Question: I am trying to insert data into MySQL database. For each of the data been inserted I want the username to be added so as to keep track of the user the insert that data.Here is my sample query below but the username is not inserting.
'''
$username = $_SESSION['log']['username'];
$Query = "INSERT INTO core_modules
(username,courseID,title,credits)
VALUES ('$username',SELECT ID,title,credits FROM module
WHERE ID IN ('CS4150','CS4403','CS4407','CS4501','CS4504','CS4614'))";
mysql_query($Query);
echo $Query. '<br />';
'''
This is what my database looks like and I need the username inserted into each record inserted.

How could I go about this please ?? Thanks in advance.
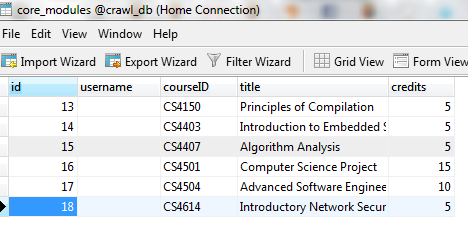
Answer: '''
INSERT INTO core_modules (username,courseID,title,credits)
SELECT '$username', ID, title, credits
FROM module
WHERE ID IN ('CS4150','CS4403','CS4407','CS4501','CS4504','CS4614')
'''